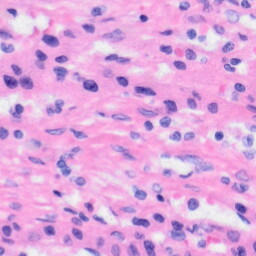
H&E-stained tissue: Liver